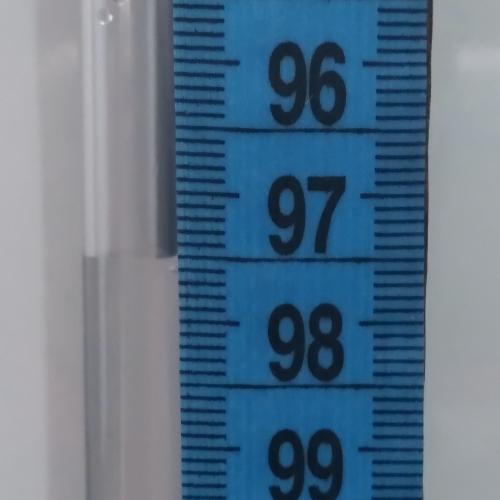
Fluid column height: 97.5 cm